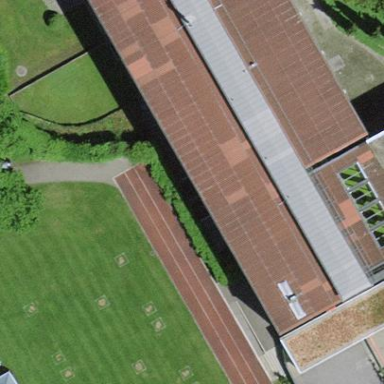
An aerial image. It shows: School building.